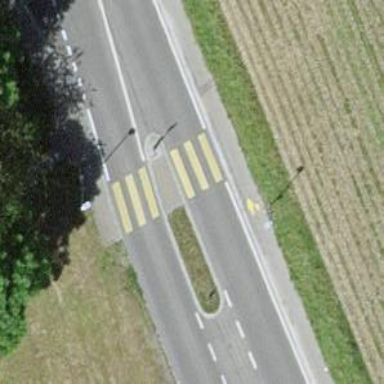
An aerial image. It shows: Uncontrolled crossing with pedestrian island.